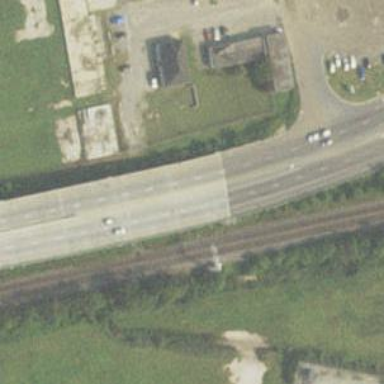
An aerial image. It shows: Site related to railway infrastructure.